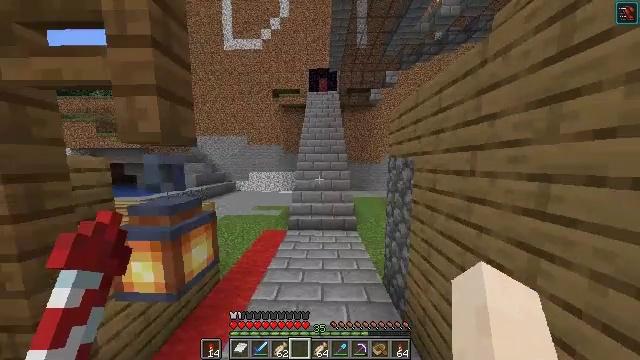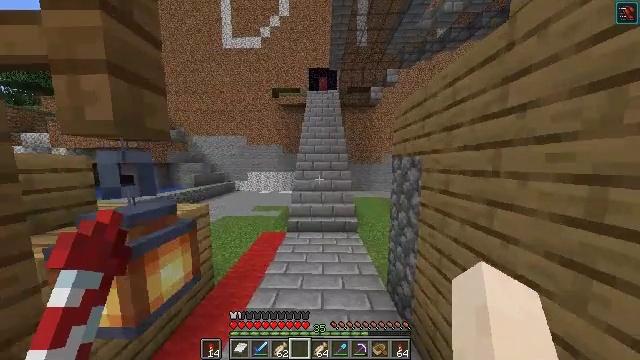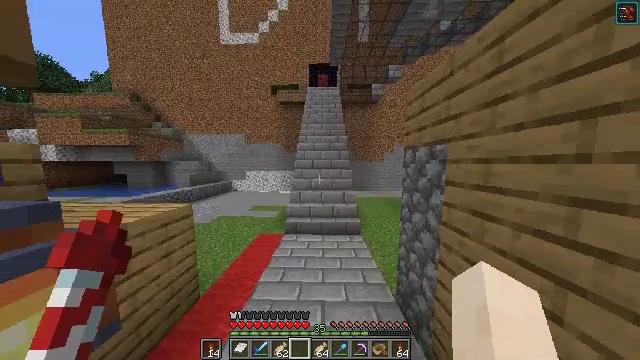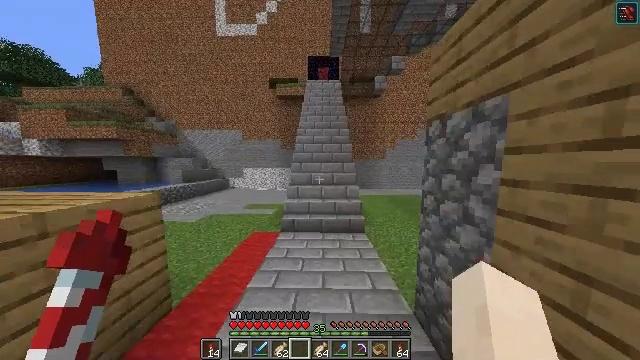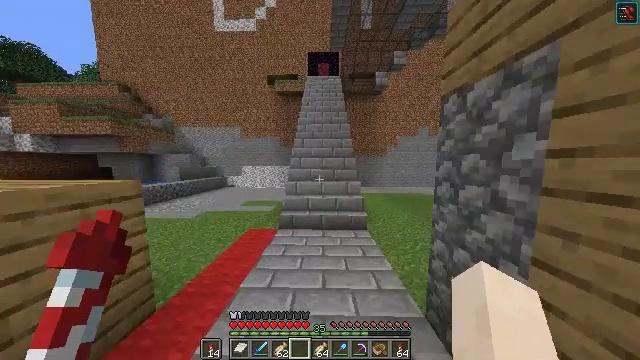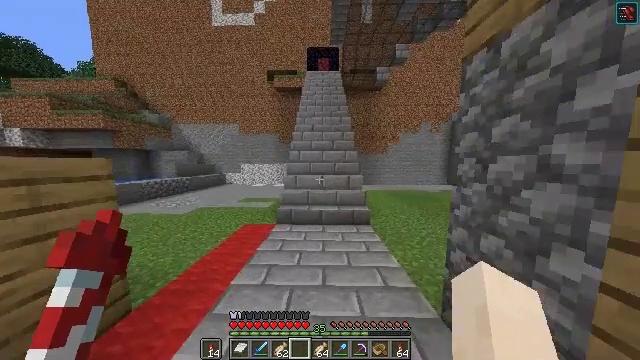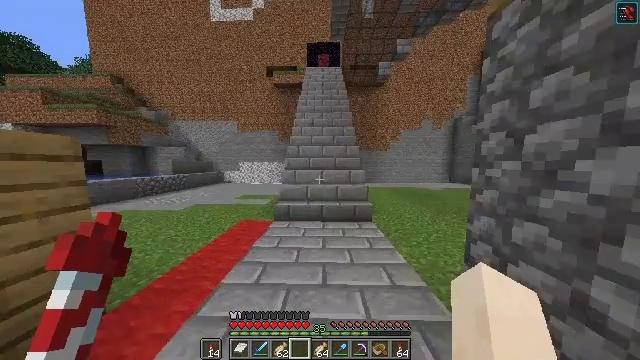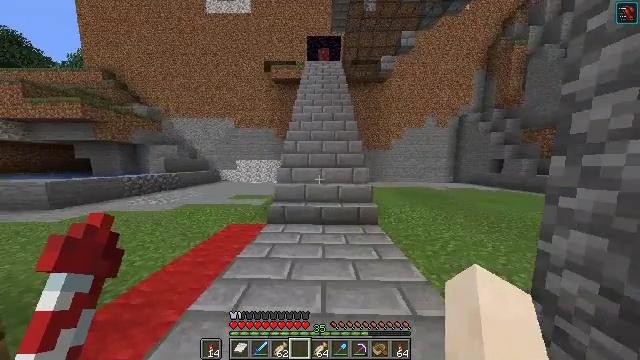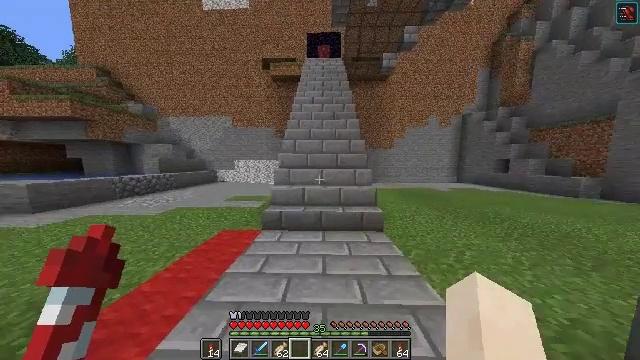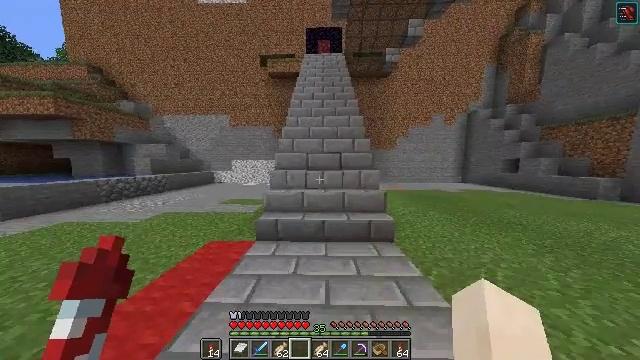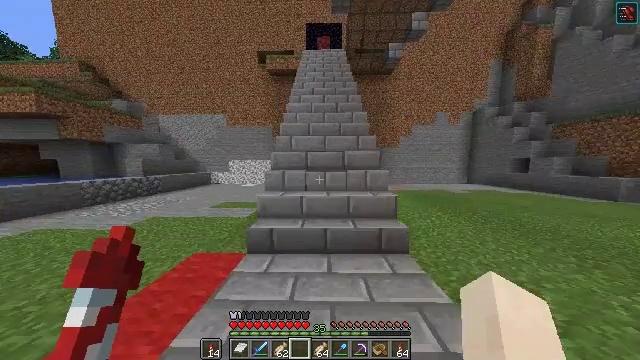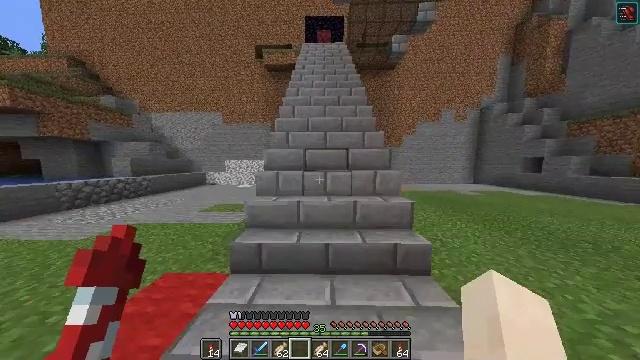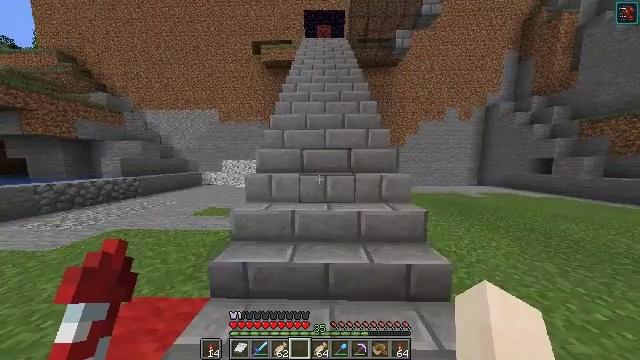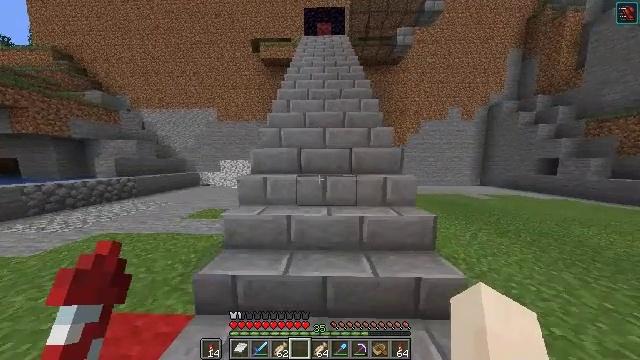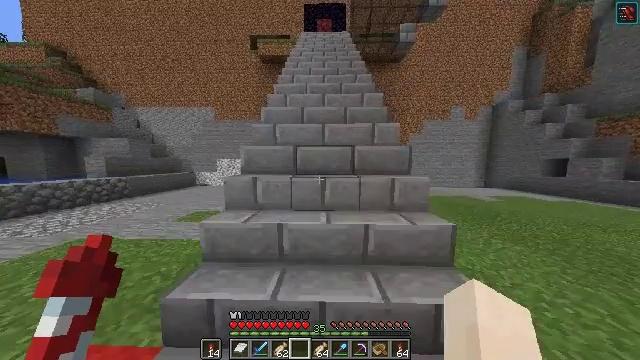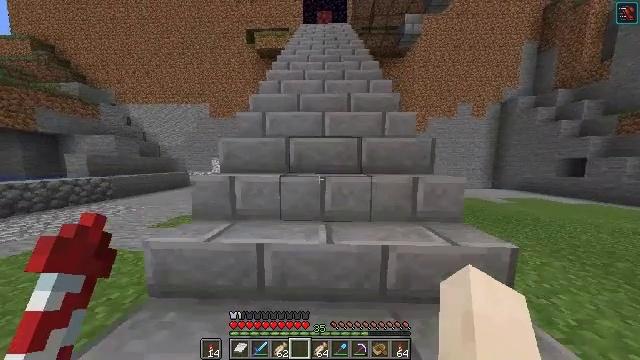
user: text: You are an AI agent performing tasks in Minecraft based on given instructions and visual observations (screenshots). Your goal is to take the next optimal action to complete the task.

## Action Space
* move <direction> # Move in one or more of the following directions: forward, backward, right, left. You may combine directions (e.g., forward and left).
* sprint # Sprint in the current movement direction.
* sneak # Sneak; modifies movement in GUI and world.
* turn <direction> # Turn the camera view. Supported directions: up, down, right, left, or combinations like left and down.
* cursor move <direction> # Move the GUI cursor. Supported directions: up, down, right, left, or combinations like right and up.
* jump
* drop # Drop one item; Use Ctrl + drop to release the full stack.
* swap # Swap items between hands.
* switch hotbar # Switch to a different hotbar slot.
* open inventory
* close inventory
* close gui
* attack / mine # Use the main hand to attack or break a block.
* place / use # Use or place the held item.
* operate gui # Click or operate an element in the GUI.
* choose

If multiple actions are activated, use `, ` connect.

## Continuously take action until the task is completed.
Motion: motion action
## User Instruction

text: Craft a map in the crafting table with paper and a compass.
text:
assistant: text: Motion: move forward, jump
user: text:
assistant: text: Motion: move forward
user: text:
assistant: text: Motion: move forward
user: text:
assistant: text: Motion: move forward
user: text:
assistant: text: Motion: move forward
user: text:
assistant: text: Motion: move forward
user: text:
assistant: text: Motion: move forward
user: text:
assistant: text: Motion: move forward
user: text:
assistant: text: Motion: move forward
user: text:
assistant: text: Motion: move forward
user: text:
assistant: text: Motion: move forward
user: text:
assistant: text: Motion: move forward
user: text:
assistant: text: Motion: move forward
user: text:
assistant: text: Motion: move forward
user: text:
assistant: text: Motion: move forward
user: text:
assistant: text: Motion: move forward
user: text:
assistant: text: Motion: move forward
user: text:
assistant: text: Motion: move forward
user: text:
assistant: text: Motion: move forward
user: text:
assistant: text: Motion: move forward
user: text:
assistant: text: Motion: move forward
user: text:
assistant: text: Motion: move forward
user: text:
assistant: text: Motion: move forward
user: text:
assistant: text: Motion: move forward
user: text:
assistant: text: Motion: move forward
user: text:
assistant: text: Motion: move forward
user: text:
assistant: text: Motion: move forward
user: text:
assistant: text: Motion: move forward
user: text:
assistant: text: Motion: move forward
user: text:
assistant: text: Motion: move forward